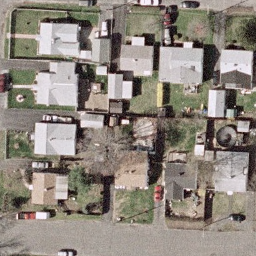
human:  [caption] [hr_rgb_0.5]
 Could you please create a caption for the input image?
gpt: It is a medium residential area .

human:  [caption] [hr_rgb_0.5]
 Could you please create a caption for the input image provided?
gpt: Many houses with plants surrounded in the medium residential area .

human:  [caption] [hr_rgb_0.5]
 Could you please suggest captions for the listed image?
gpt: A medium residential area with houses and trees .

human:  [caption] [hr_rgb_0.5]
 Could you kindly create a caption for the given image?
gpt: A medium residential area with houses closed to each other .

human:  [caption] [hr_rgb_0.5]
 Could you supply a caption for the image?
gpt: This is a medium residential area with houses closed to each other .